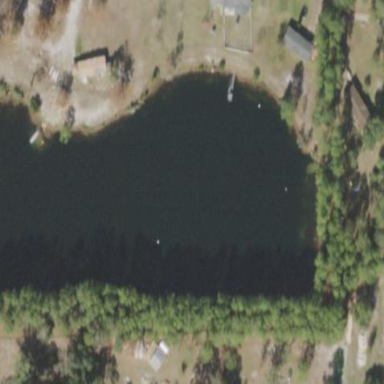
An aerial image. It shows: Peaceful pond surrounded by nature.